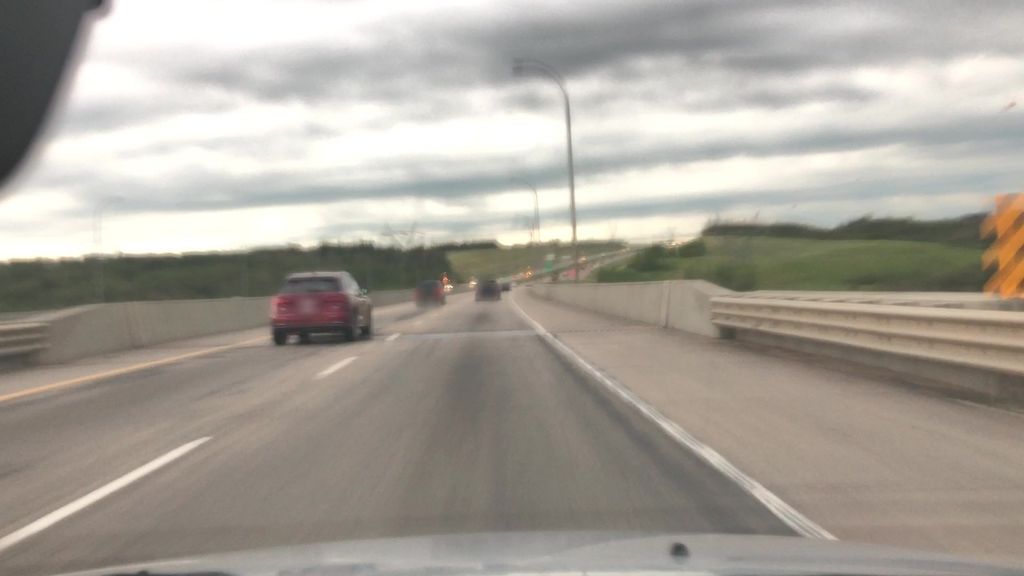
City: edmonton